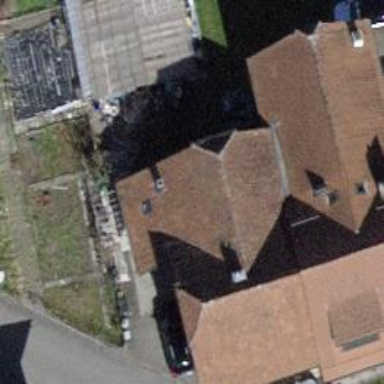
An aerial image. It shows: Building with tiled roof.